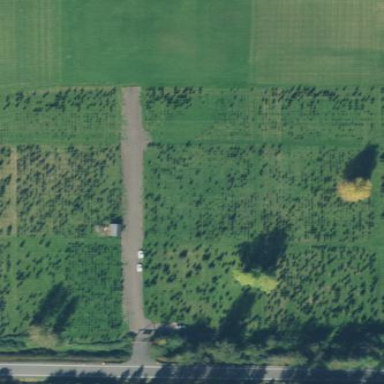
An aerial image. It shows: Plant nursery specializing in growing Christmas trees.